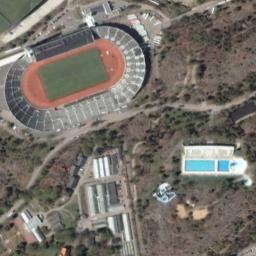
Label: stadium